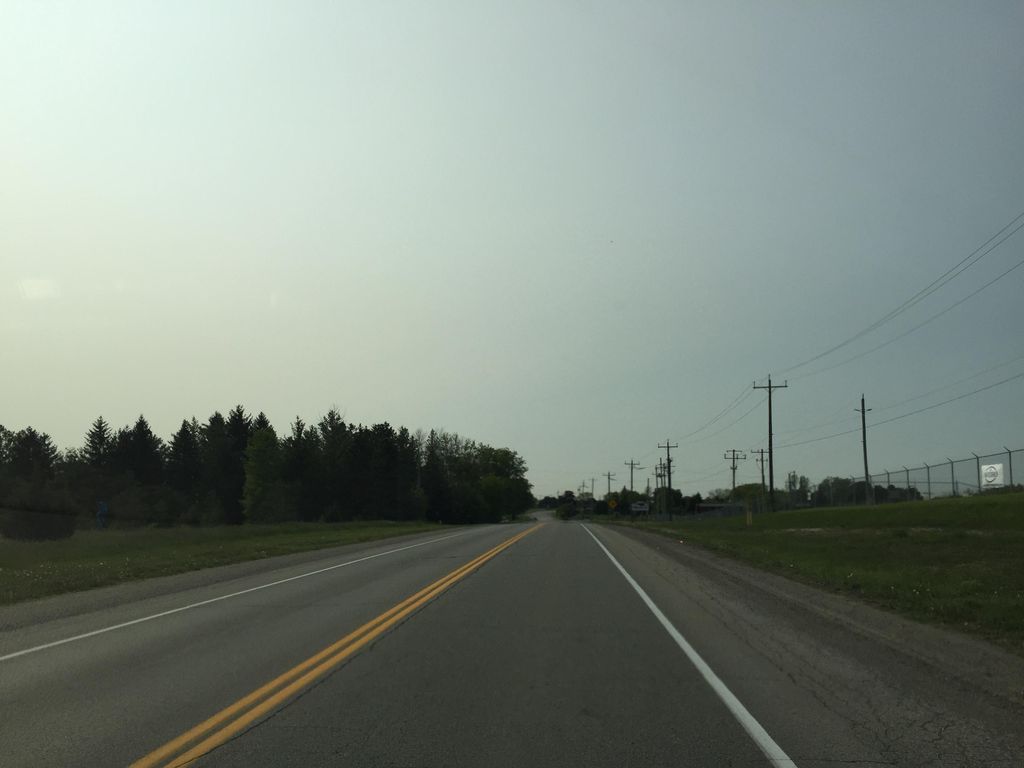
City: kitchener-waterloo